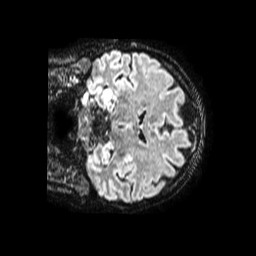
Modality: FLAIR
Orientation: coronal
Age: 55
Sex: female
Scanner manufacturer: philips
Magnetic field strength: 1.5 T
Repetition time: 4.8 s
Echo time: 0.3832 s